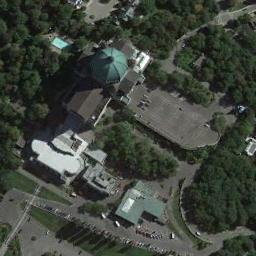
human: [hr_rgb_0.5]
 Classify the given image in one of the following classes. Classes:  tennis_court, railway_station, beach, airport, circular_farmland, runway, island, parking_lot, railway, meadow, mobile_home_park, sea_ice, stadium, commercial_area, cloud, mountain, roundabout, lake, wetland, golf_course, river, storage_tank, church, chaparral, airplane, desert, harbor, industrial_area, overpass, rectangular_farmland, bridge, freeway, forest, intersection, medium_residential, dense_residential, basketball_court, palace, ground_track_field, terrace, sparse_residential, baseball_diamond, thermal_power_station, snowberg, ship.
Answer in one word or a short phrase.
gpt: church